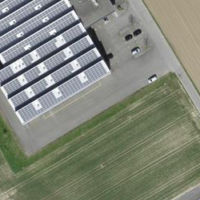
EUNIS habitat code: 55
Species observed at this site:
Cirsium vulgare